Milling tool wear sample.
Tool blade image: 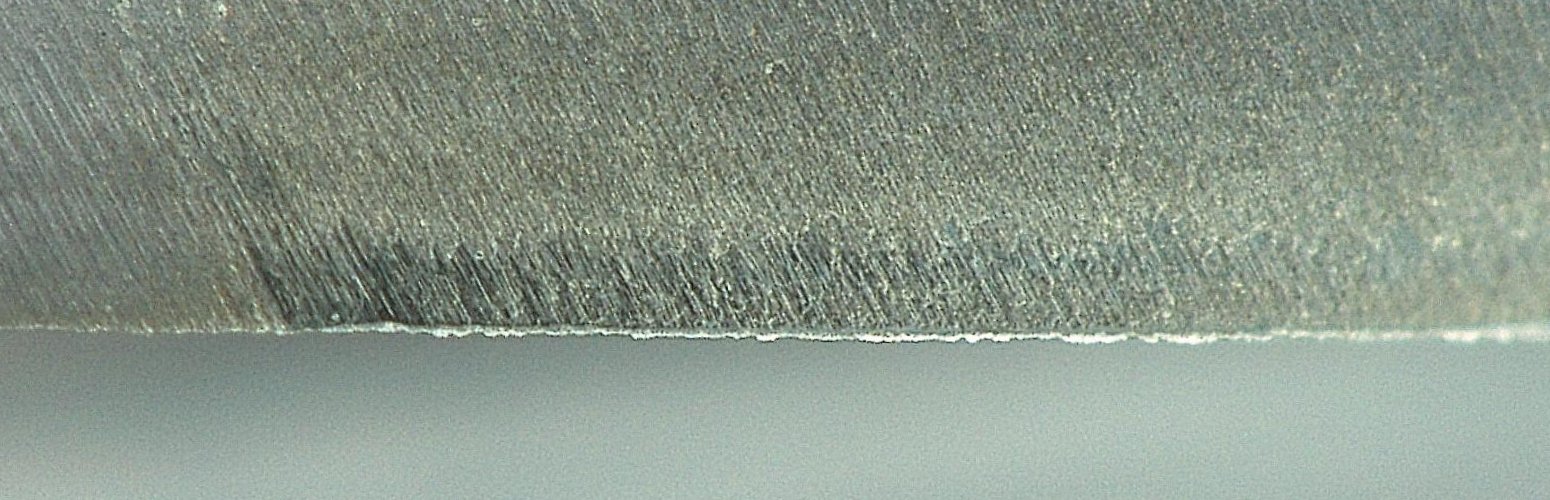
Chip image: 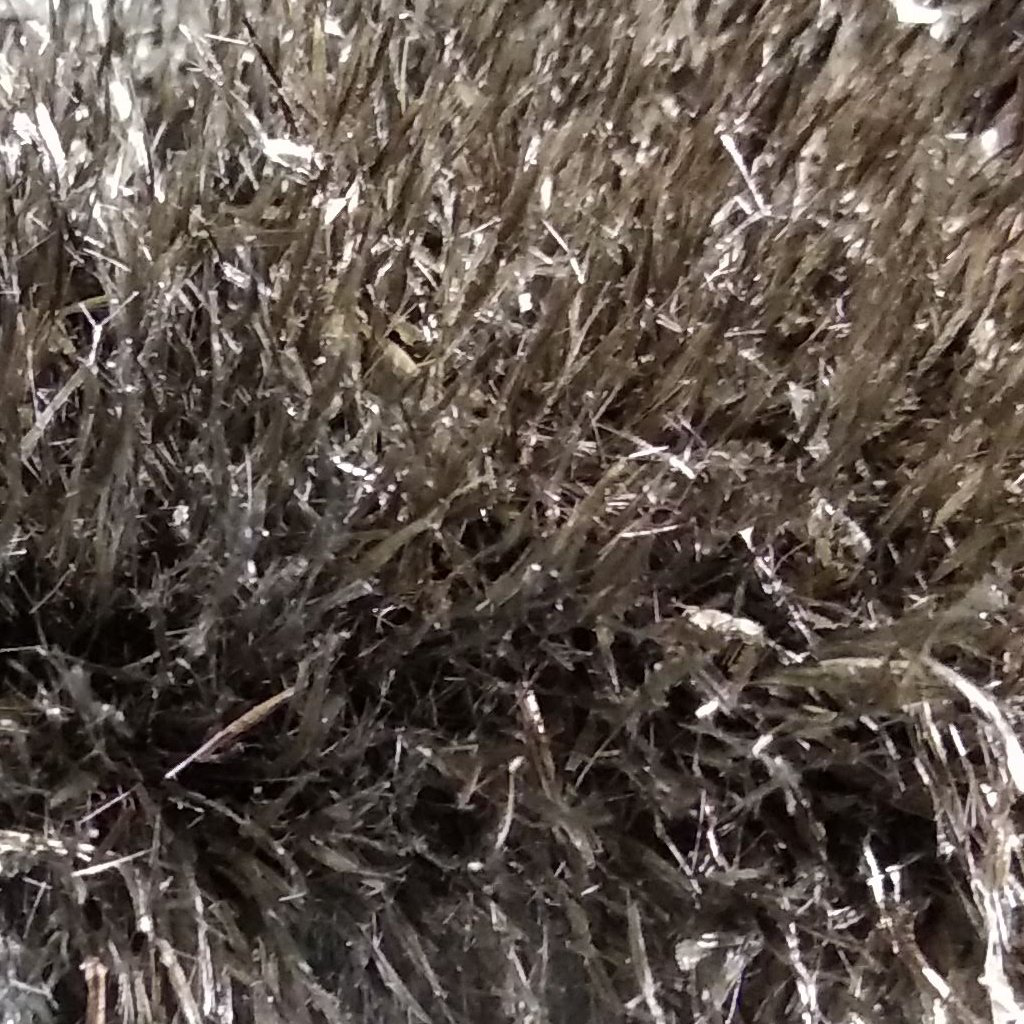
Workpiece image: 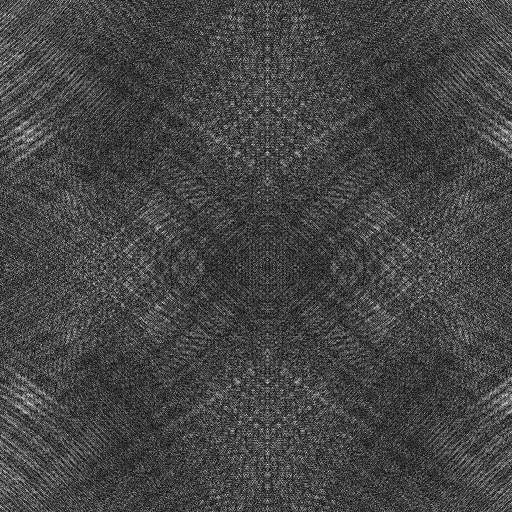
Tool wear state: sharp
Gaps: 0.1
Flank wear: 26.33
Overhang: 17.72
Force-signal Mel-spectrograms (X, Y, Z axes): 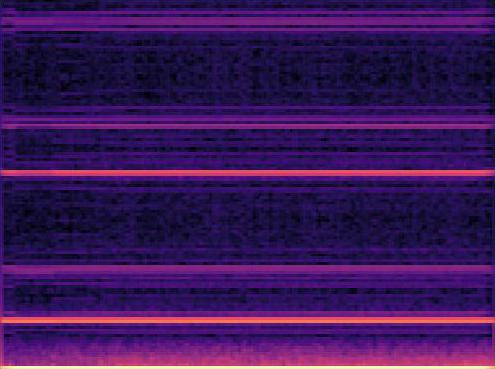 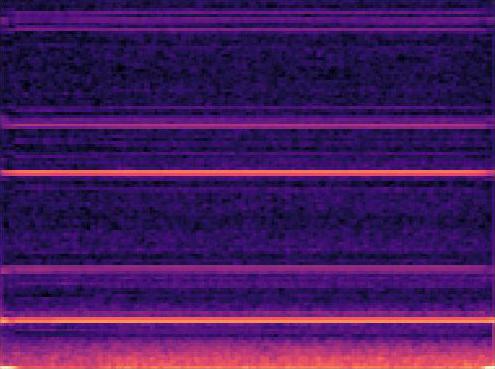 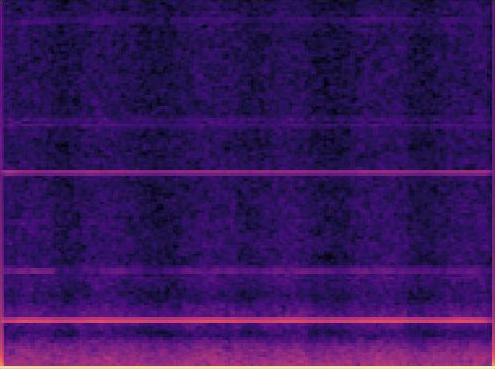
Force-signal scalograms (X, Y, Z axes): 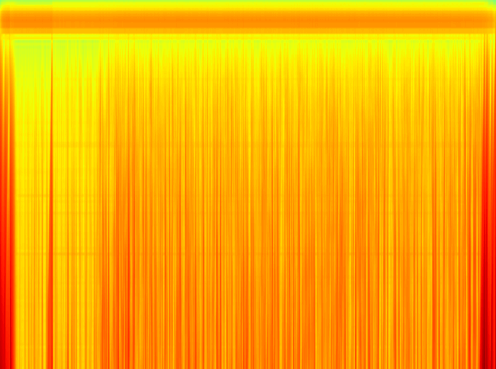 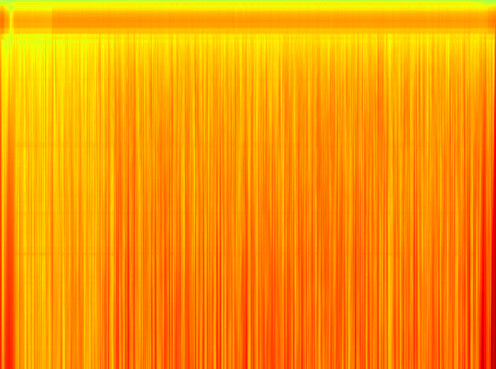 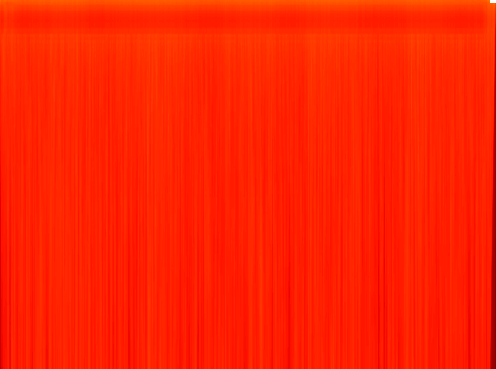
Force phase: initial_break_in_wear